Aerial crown-view tile of a tropical tree (Barro Colorado Island, Panama), acquired 20250317:
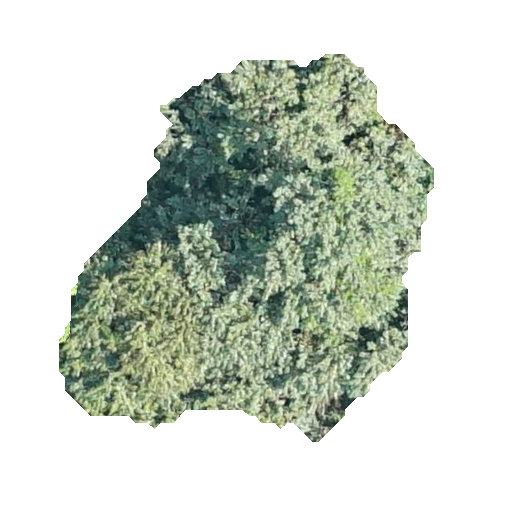
Species: Luehea seemannii
GBIF accepted scientific name: Luehea seemannii
Crown area: 148.328 m²